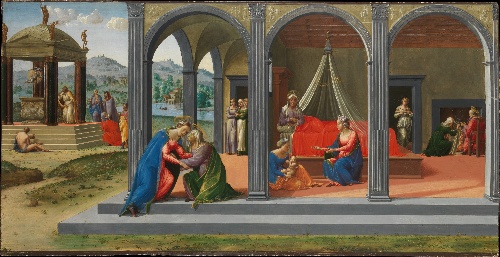
Title: Scenes from the Life of Saint John the Baptist
Artist: Francesco Granacci (Francesco di Andrea di Marco)
Artist bio: Italian, Villamagna 1469–1543 Florence
Date: ca. 1506–7
Object type: Painting
Classification: Paintings
Medium: Tempera, oil, and gold on wood
Dimensions: 30 9/16 x 59 1/2 in. (77.6 x 151.1 cm)
Department: European Paintings
Credit line: Purchase, Gwynne Andrews, Harris Brisbane Dick, Dodge, Fletcher, and Rogers Funds, funds from various donors, Ella Morris de Peyster Gift, Mrs. Donald Oenslager Gift, and Gifts in memory of Robert Lehman, 1970
Accession year: 1970
Repository: Metropolitan Museum of Art, New York, NY
Tags: Infants|Women|Saint John the Baptist|Bedrooms|Beds|Virgin Mary